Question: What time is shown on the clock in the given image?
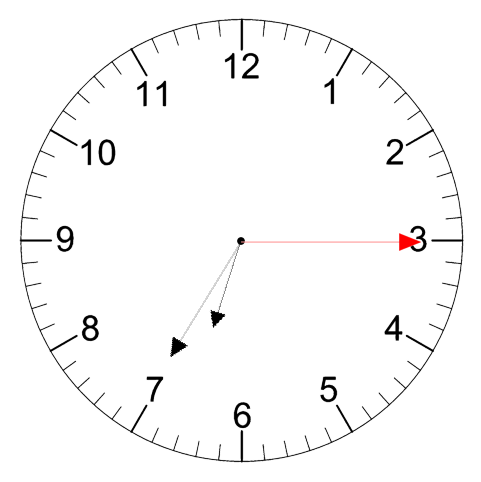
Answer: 06:35:15